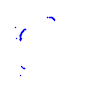
Particle: proton